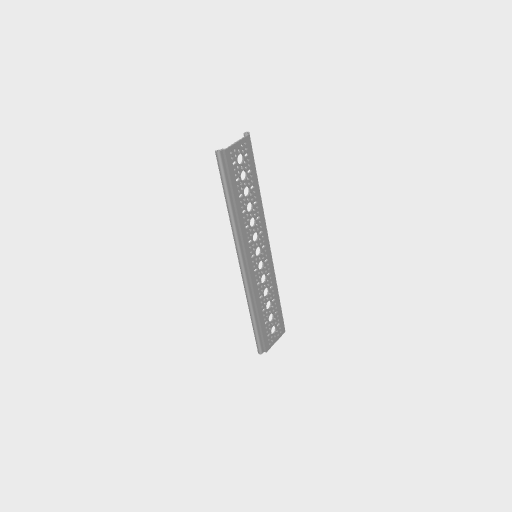
Part: RailChannel13H